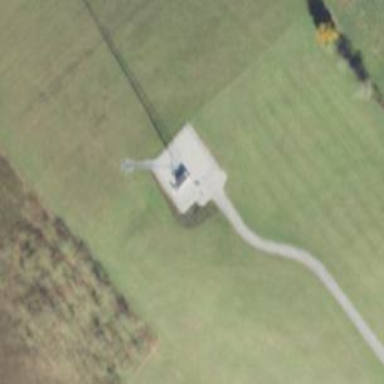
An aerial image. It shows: Mast tower used for communication.